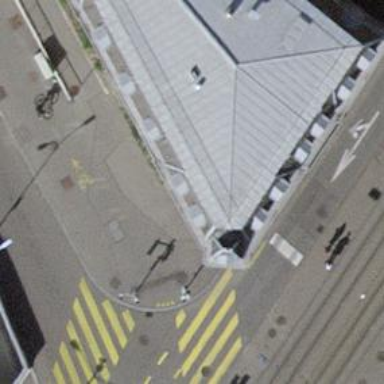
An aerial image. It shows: Sidewalk with asphalt surface. It is covered by colonnade.